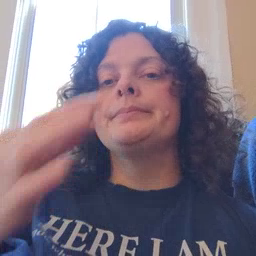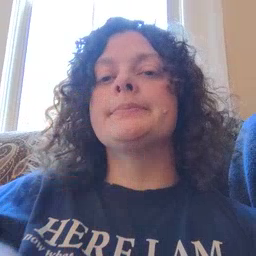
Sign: bee